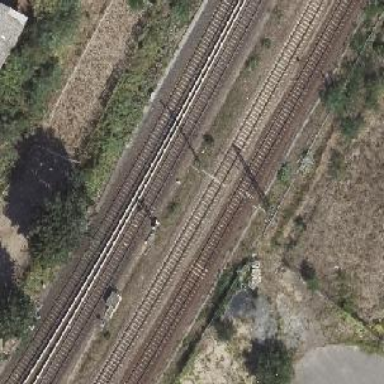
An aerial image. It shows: Light rail electrified railway.